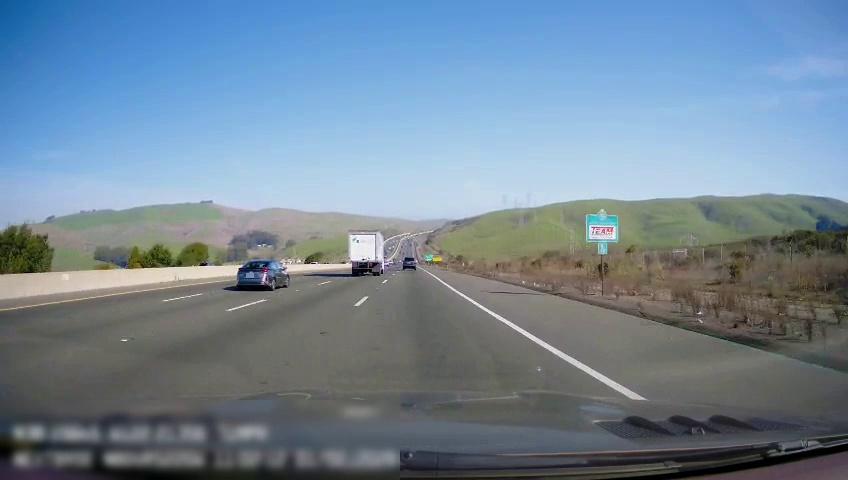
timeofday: Day
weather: Sunny
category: Drivable Space
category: Drivable Space
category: Vehicles | Car
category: Vehicles | Truck
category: Vehicles | SUV
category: Lanes | Alternate Lane
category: Lanes | Alternate Lane
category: Lanes | Alternate Lane
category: Lanes | Current Lane
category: Lanes | Alternate Lane
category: Traffic | Signs